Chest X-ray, AP view. Patient: 58 years old, sex F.
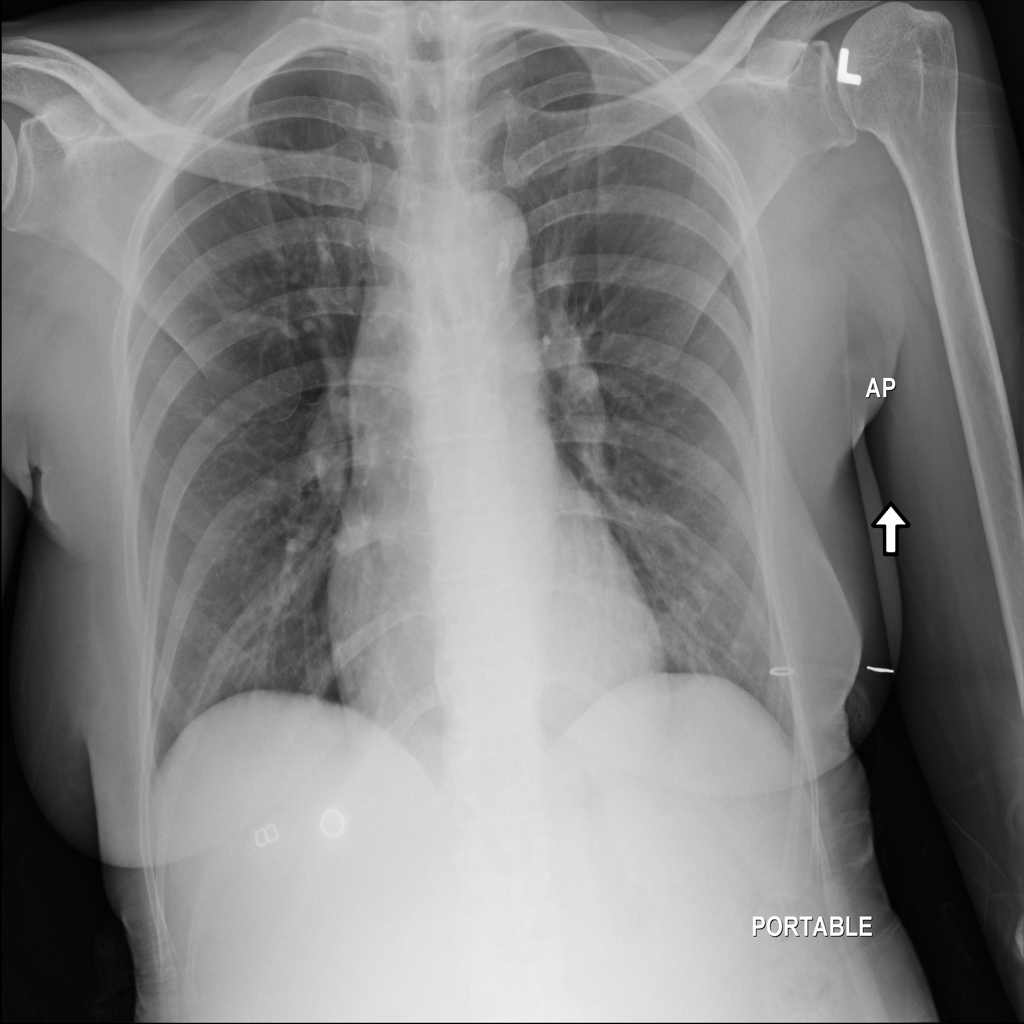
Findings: No Finding